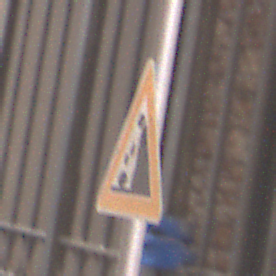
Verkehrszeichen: SteinschlagRechts
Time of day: Midday
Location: Outdoor (Urban)
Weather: PartlyCloudy
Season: NotSpecified
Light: Natural